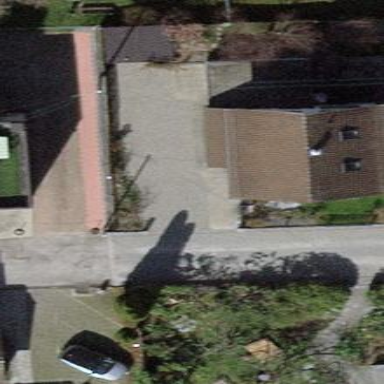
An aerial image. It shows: Building with pitched roof.